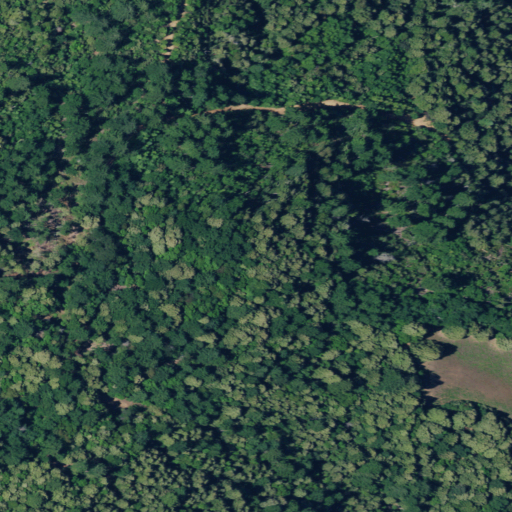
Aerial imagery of mountain in California named Rose Peak containing evergreen forest, open development, grassland, shrub, and medium intensity development